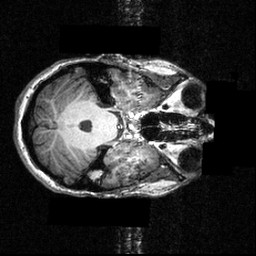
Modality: T1w
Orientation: axial
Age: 22
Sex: female
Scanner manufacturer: siemens
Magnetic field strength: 3.951 T
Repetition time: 1.5 s
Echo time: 0.00335 s